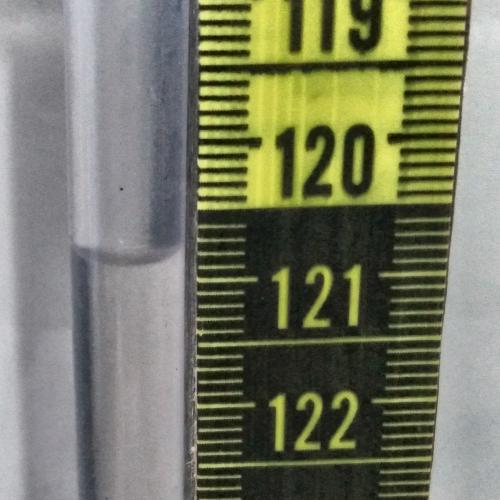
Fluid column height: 120.8 cm